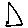
Label: triangle